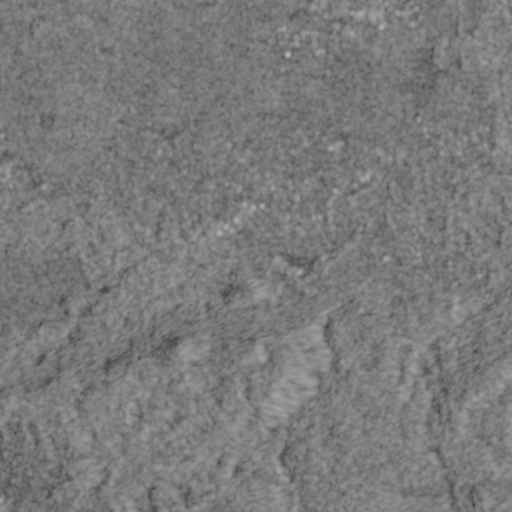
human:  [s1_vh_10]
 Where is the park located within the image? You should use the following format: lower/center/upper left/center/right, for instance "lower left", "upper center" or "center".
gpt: The park is located in the center of the image.
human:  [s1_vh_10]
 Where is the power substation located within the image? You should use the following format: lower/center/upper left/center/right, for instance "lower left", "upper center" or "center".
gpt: The power substation is located in the lower left of the image.
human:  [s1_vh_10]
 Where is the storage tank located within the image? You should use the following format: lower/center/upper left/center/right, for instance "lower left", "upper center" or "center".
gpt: The storage tank is located in the upper center of the image.
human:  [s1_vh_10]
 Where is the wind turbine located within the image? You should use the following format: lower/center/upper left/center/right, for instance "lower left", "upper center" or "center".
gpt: The wind turbine is located in the lower left of the image.
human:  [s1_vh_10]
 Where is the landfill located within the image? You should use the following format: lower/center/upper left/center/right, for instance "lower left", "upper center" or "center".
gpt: There is no landfill in the image.

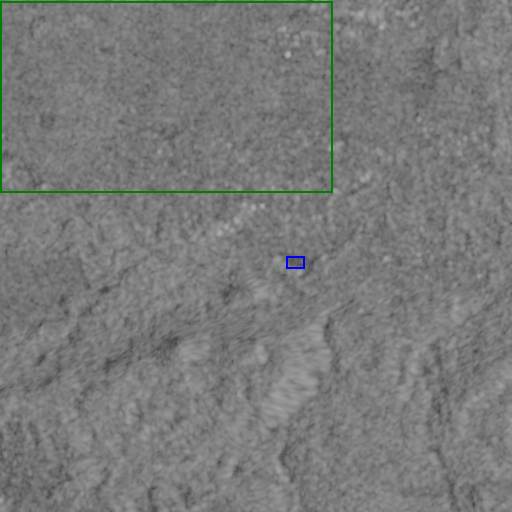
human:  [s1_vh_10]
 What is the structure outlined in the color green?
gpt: The structure outlined in green is a crop field.
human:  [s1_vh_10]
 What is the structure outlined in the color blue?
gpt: The structure outlined in blue is a park.
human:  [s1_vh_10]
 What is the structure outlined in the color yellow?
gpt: There is no yellow outline.